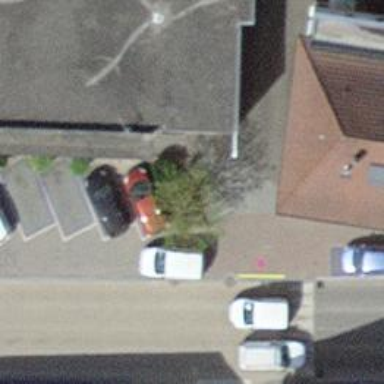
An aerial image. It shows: Charging station.